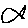
Label: fish